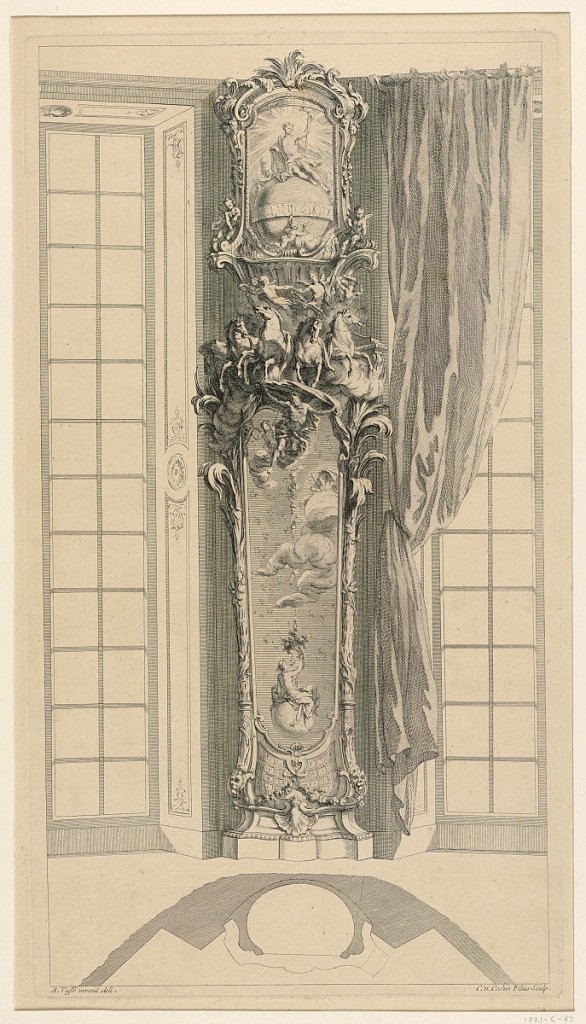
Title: Design for a Long-Case Clock in a Niche
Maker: Charles-Nicolas Cochin the younger, French, 1715–1790
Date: ca. 1732
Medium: Etching on paper
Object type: Print
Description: The rich decoration of the clock refers to Apollo, who is seated upon a globe, which is surrounded by a band serving as a dial. Flanked by parts of French windows. The plane of the niche and clock is shown on the floor. Framing line. Signed: "A. Vassé invenit deli." bottom left; "C. N. Cochin Filius sculp." bottom right.